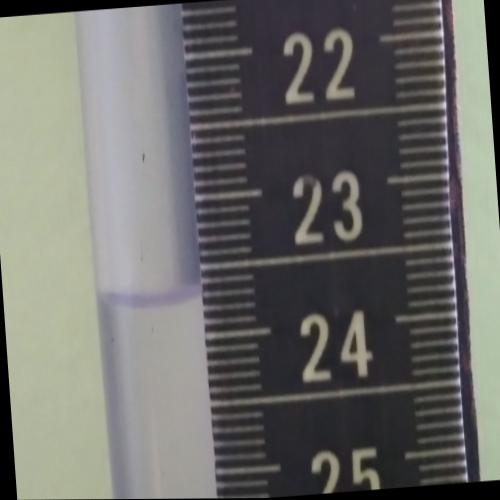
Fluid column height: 23.7 cm